Question: Can anyone provide the XAML for creating customized check boxes. I have attached the image below. These check boxes have a square instead of a tick inside them. All efforts are appreciated.

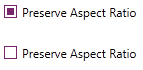
Answer: You need to alter the 'ControlTemplate' for the 'CheckBox'. This article discusses one approach - <URL>